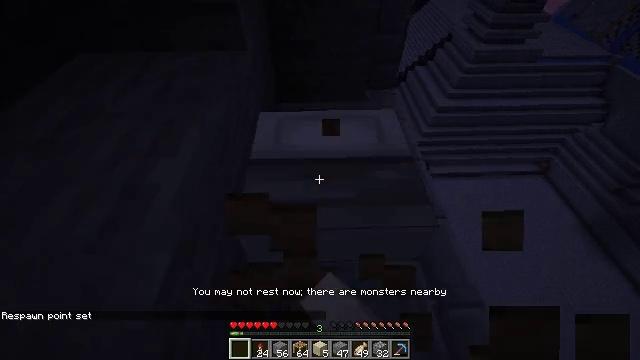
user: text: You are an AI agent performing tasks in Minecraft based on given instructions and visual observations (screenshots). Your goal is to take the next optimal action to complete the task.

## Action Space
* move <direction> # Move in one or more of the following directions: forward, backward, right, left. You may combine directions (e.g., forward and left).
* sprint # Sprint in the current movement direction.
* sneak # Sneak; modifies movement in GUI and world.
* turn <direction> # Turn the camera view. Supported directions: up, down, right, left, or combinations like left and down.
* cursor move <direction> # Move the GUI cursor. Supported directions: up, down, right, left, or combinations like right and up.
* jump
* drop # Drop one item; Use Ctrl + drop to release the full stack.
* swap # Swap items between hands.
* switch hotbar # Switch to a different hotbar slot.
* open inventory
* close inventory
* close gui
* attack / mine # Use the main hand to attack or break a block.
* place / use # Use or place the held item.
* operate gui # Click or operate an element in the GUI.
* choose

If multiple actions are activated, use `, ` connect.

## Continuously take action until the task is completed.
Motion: motion action
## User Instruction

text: Destroy the light gray bed to move it.
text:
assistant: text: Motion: attack / mine